【题型】填空题　【知识点】平面几何　【难度】easy
如图，在$\text{Rt}\triangle ABC$中，$\angle ACB=90^\circ$，$D$为$ABC$的重心，若$CD=2$，则$AB=$\underline{\makebox[2em]{}}。

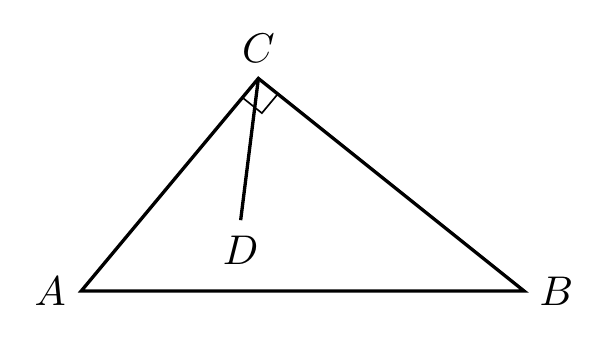
【解答】
\noindent
【答案】6
\vspace{0.5em}
\noindent
【分析】延长$CD$交$AB$于中点$G$，取$AC$的中点$E$，$BC$的中点$F$，连接$EF$，$EG$，$GF$，又根据中位线的性质，则$EG \parallel CF$，$EC \parallel GF$，得四边形$EGFC$是平行四边形，根据矩形的判定和性质，又根据$D$是$\triangle ABC$的重心，$CD=2$，则$CG=3$，即可求出$AB$。
\vspace{0.5em}
\noindent
【详解】延长$CD$交$AB$于点$G$，取$AC$的中点$E$，$BC$的中点$F$，连接$EF$，$EG$，$GF$\\
$\therefore EG \parallel CF$，$EC \parallel GF$，$EF = \dfrac{1}{2}AB$\\
$\therefore$ 四边形$EGFC$是平行四边形\\
$\because \angle ACB=90^\circ$\\
$\therefore$ 平行四边形$EGFC$是矩形\\
$\therefore EF=CG$\\
$\because D$是$\triangle ABC$的重心，$CD=2$\\
$\therefore EF=CG=3$\\
$\therefore AB=6$
\vspace{0.5em}
\noindent
故答案为：6。
\vspace{0.5em}
\noindent

\vspace{0.5em}
\noindent
【点评】本题考查三角形重心，中位线，矩形的知识，解题的关键是掌握三角形重心定理，三角形中位线的性质，矩形的判定和性质。
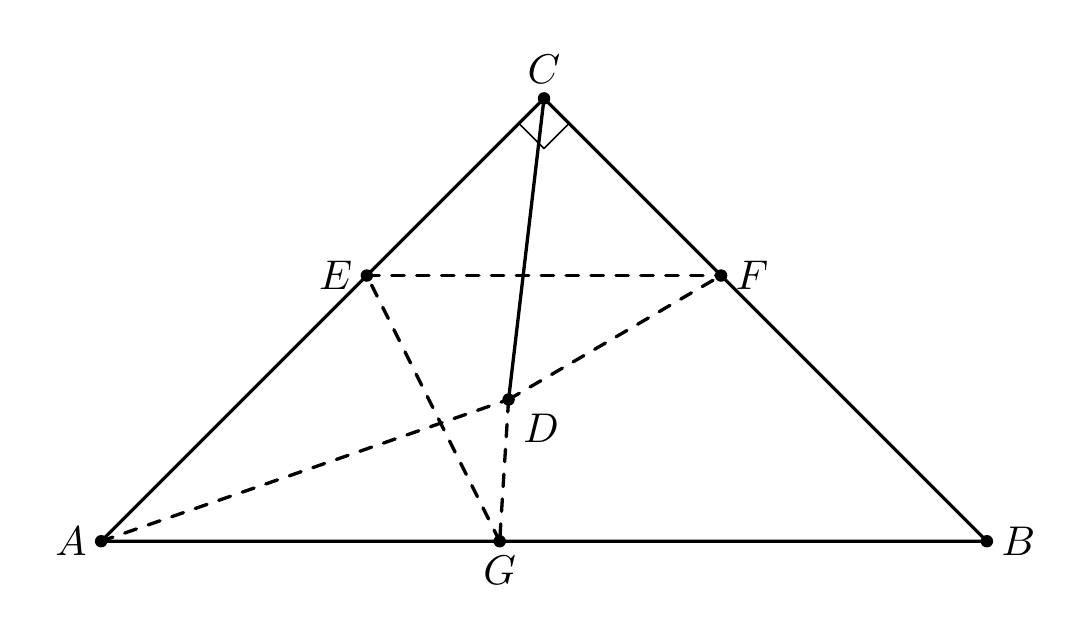